Aerial crown-view tile of a tropical tree (Barro Colorado Island, Panama), acquired 20240813:
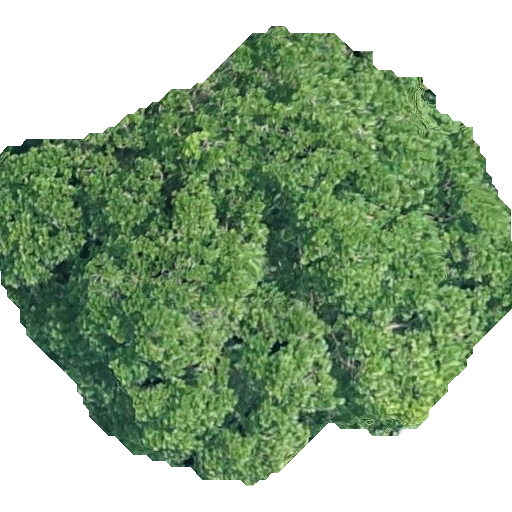
Species: Anacardium excelsum
GBIF accepted scientific name: Anacardium excelsum
Crown area: 252.595 m²